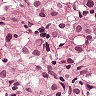
Metastatic tissue present: yes